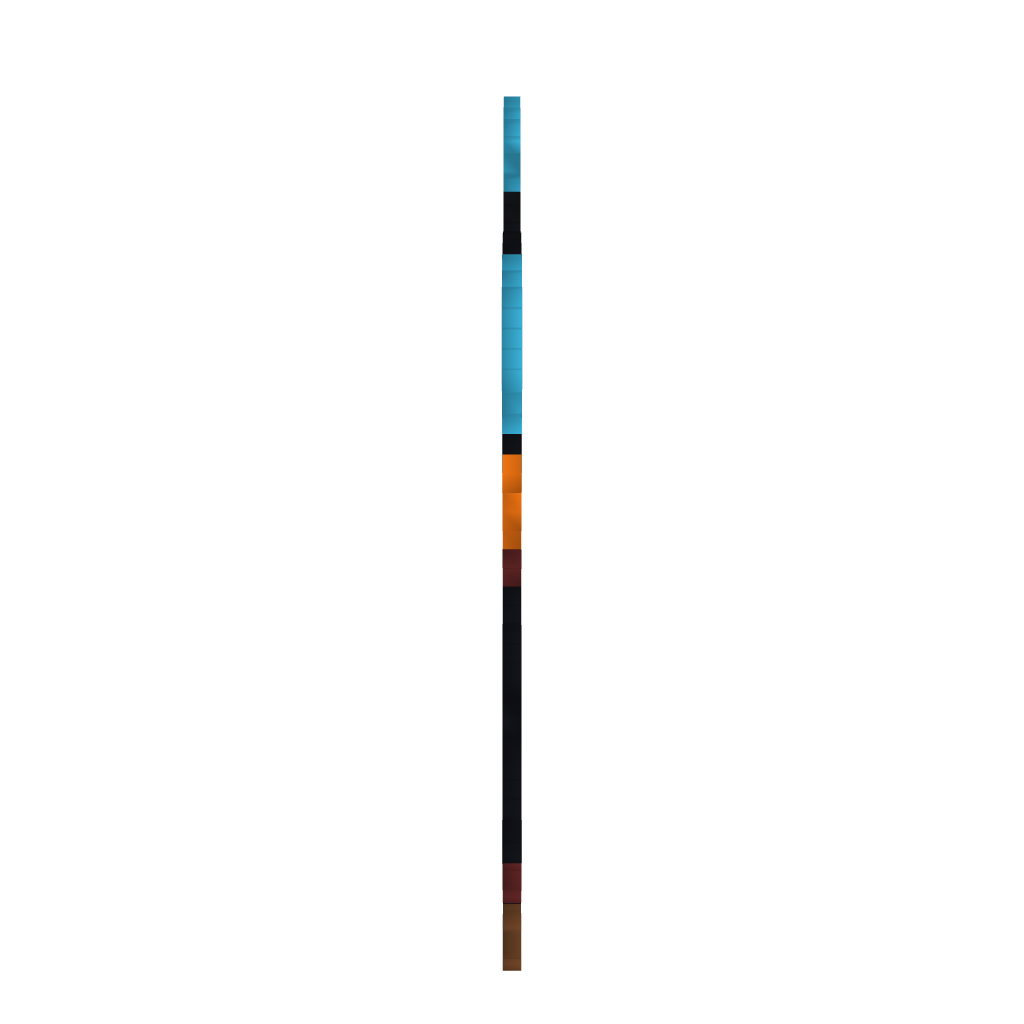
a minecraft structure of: NIbbler with cape